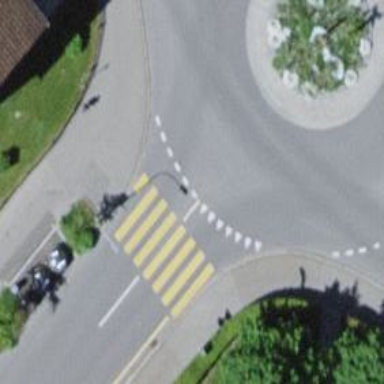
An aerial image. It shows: Roundabout on residential road with asphalt surface.